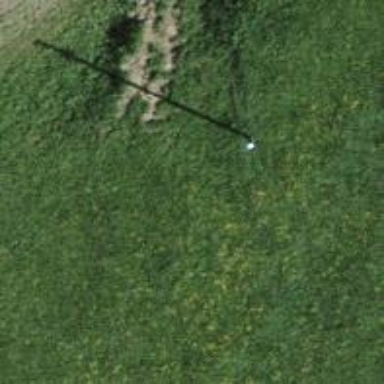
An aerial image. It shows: Power pole.